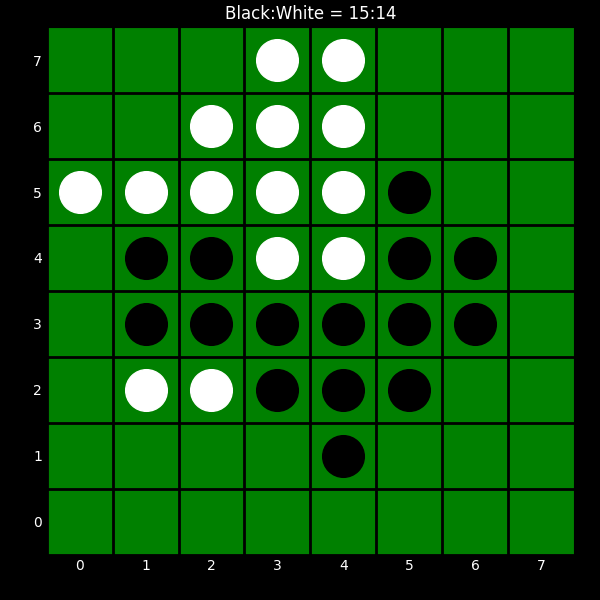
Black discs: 15
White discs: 14